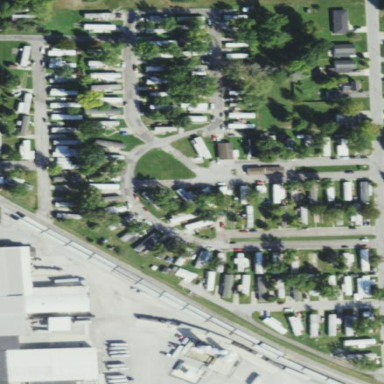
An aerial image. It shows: Residential area designated as trailer park.